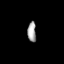
Tissue: prostate
Cell type: Fibroblasts
Senescence score: 0.7623
Nuclear area (px): 167
Mean DAPI intensity: 165.108